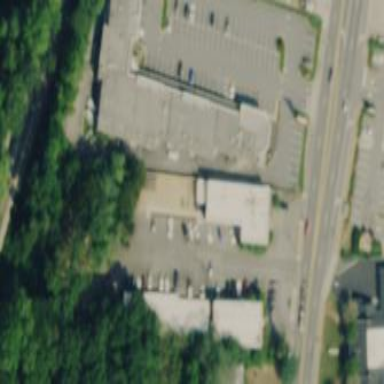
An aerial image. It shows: Retail building.